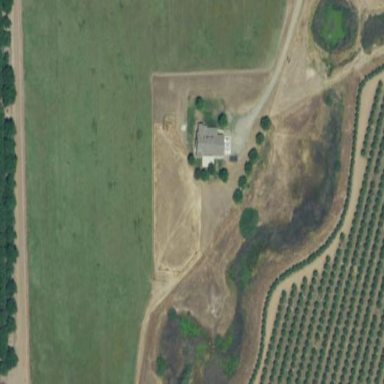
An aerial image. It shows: Farm.